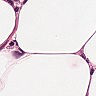
Metastatic tissue present: no